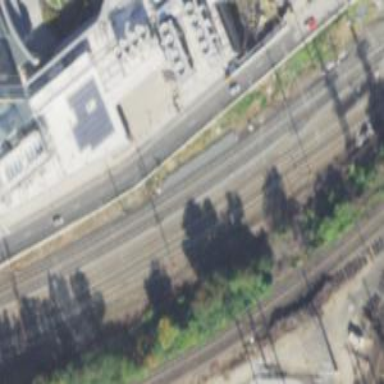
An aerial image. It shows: Railway track with contact line for electrification.